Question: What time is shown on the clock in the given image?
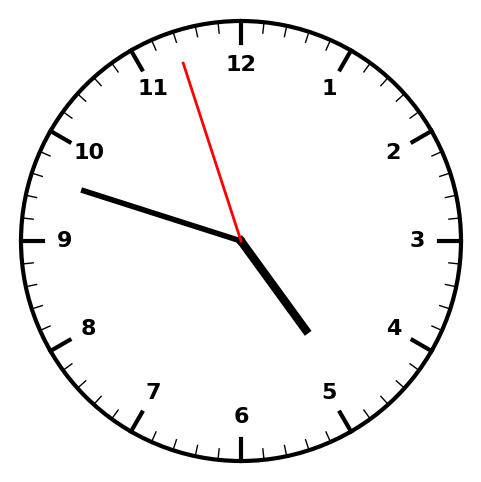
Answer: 04:47:57